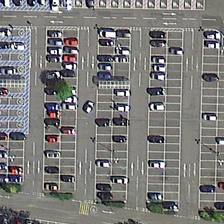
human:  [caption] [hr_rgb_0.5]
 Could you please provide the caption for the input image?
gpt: many buildings are in a parking lot with many empty parking spaces .

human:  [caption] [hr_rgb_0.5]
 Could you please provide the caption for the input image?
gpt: many buildings are in a parking lot with many empty parking spaces .

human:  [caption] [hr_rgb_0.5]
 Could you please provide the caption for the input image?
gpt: many buildings are in a parking lot with many empty parking spaces .

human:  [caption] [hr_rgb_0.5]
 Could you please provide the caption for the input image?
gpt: many buildings are in a parking lot with many empty parking spaces .

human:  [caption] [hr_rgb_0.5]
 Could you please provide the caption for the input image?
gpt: many buildings are in a parking lot with many empty parking spaces .